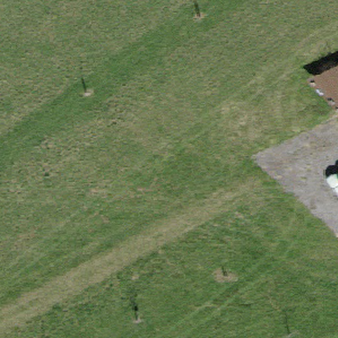
Label: other